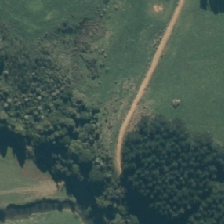
Land cover: indigenous_forest